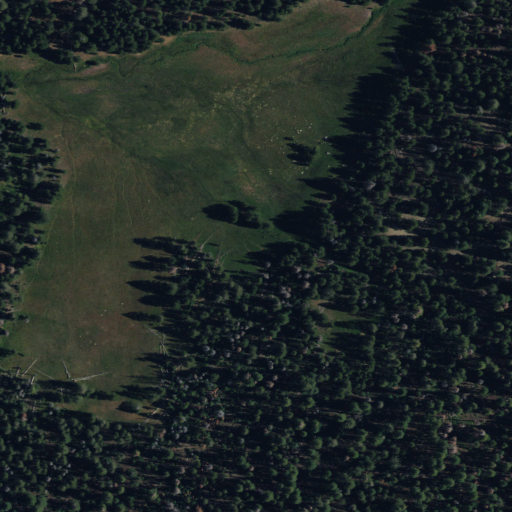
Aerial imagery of plain(s) in California named Redrocks Meadows containing evergreen forest, herbaceous wetlands, and woody wetlands